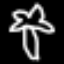
Label: palm tree